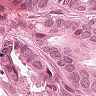
Metastatic tissue present: yes